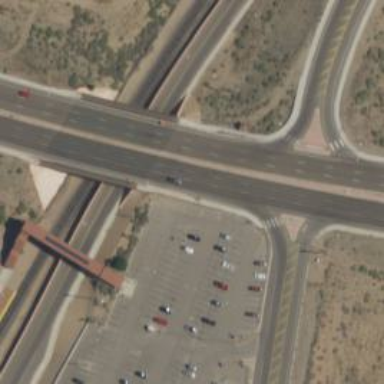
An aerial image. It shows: Trunk highway bridge.